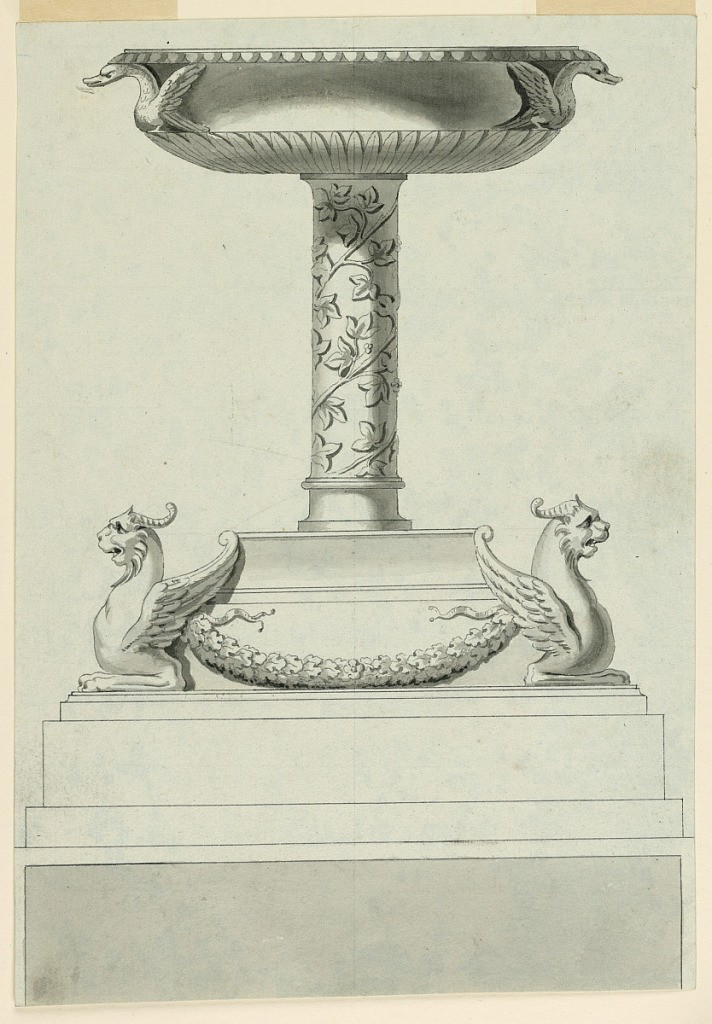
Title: Project for a marble flower bowl
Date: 1800–1825
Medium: Pencil, pen, wash, ink, grayish paper
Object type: Drawing
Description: The basin is decorated with a calyx, two ducks, a molding. It stands on a column, the shaft of which is surrounded by ivy. Underneath is a pedestal, showing at the corners the foreparts of a crouching dragon, which are connected by a festoon. Base with three sections. Bottom: a plan.